Question: Would you know why the text "Text on the left" and "Text on the right", supposed to be within my header blue DIV are under it? Looks like there's some unexpected padding or something to the top of the text. <URL>.

CSS:
'''
#header {
width: 100%;
height: 18px;
background: #0064C5;
}
#header p.left {
float:left;
color:#000;
}
#header p.right {
float:right;
color:#000;
}
'''
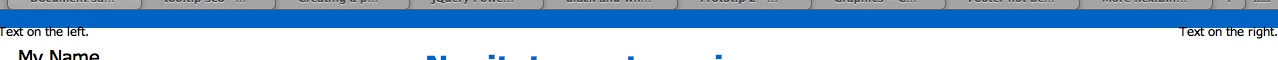
Answer: Its the default margin on the '<p>' just add 'margin: 0;' to '#header p.left'
<URL>